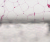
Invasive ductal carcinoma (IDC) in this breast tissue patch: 0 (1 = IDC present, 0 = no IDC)